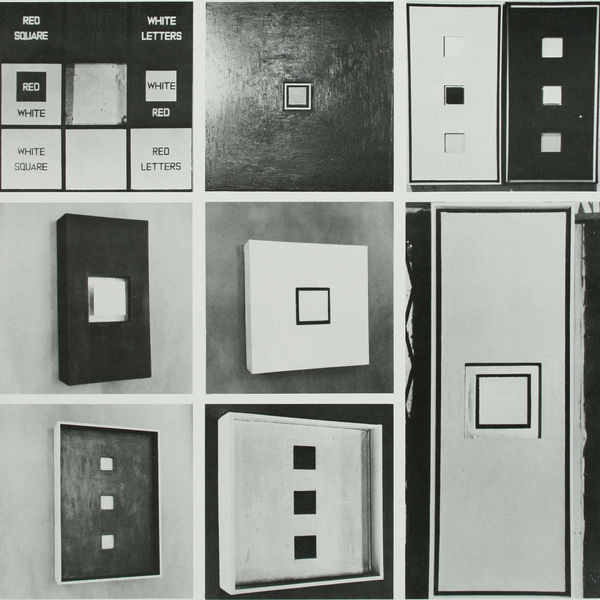
Titel: diverse Squares, Structures, Pieces
Künstler: Sol Lewitt
Standort: Hartford (Connecticut)
Institution: Wadsworth Atheneum
Schlagwörter: weiß, komposition, grau, schwarz, tür, rot, möbel, feld, felder, kontrast, schrift, russland, abstrakt, fläche, modern, formen, linien, knöpfe, abstraktion, foto, fotografie, rechteck, form, plastisch, schwarz weiß, schachtel, kasten, karton, quadrate, geometrisch, weß, eiss, schwarzw, sol, schalter, lewitt, quadrat, installation, objekte, konstruktivismus, kästen, formenf, red, briefkasten, abstrak, white, malewitsch, square, bekastet, konstruktivisimus, kösten, letters, orm, quadrte, red letters, red square, sol le witt, white letters, white square, witt